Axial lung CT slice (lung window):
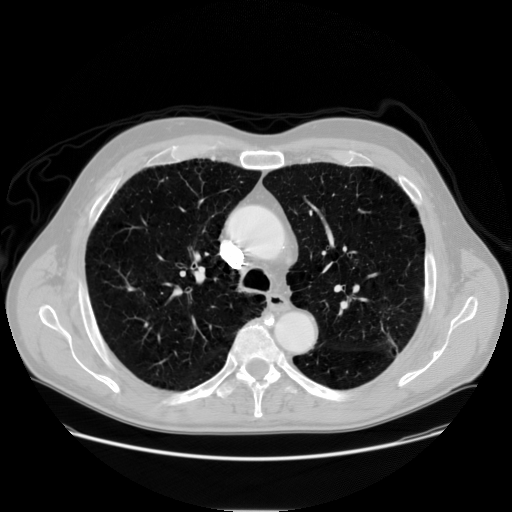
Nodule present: no